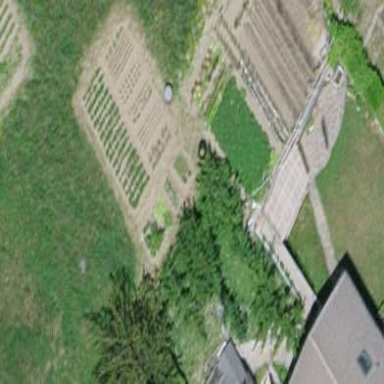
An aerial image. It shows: Garden that is leisure land.